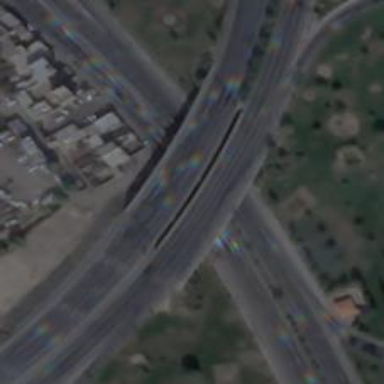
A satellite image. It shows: Trunk highway with bridge.